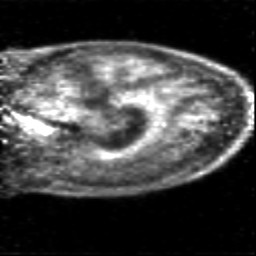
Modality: PET
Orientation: sagittal
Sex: female
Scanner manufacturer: siemens